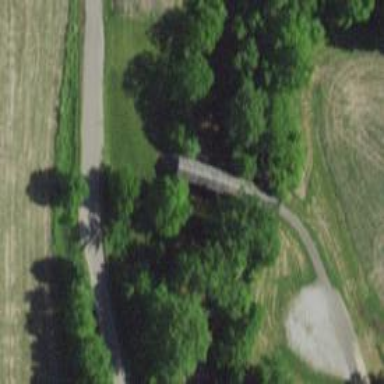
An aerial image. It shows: Covered footway bridge.